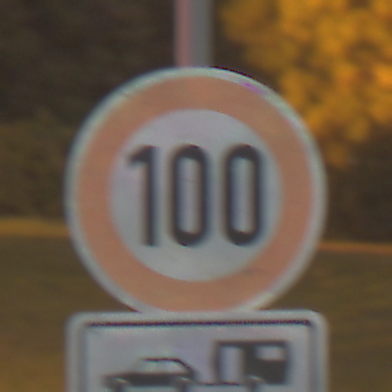
Verkehrszeichen: Geschwindigkeit100
Zusatzzeichen unten: Entfernungsangaben1
Umgebung: Outdoor, Suburban
Tageszeit: Night
Wetter: PartlyCloudy
Licht: Artificial
Jahreszeit: NotSpecified
Kontrast: HighContrast